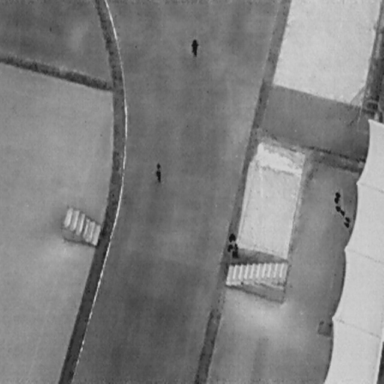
There are four People in the infrared image.